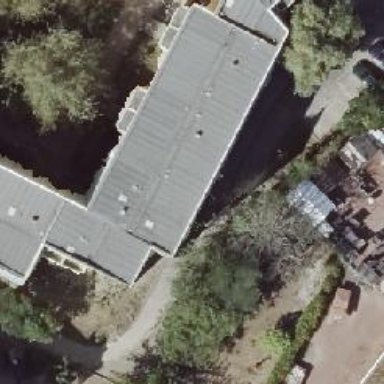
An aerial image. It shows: Hostel for tourism.